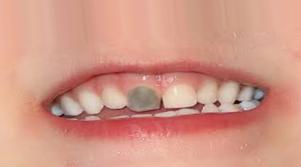
Condition: Tooth Discoloration